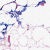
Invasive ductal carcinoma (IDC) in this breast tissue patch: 0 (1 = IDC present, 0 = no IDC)